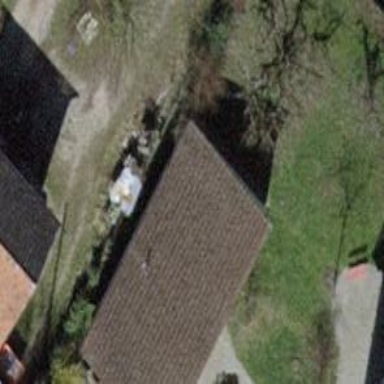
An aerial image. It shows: Shed.